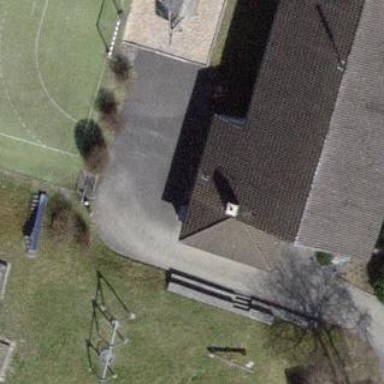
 oriented along the structure. The roof is painted grey."